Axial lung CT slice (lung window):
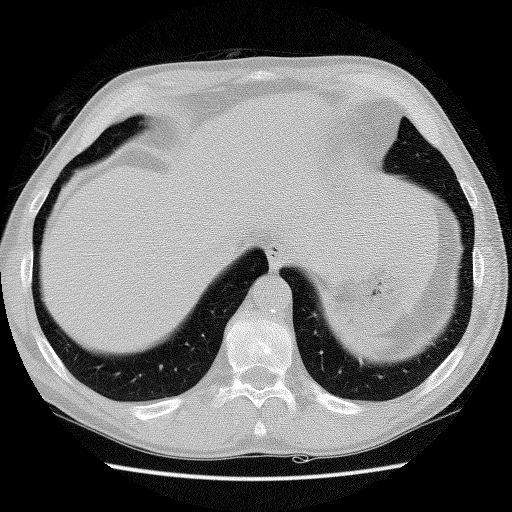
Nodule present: no